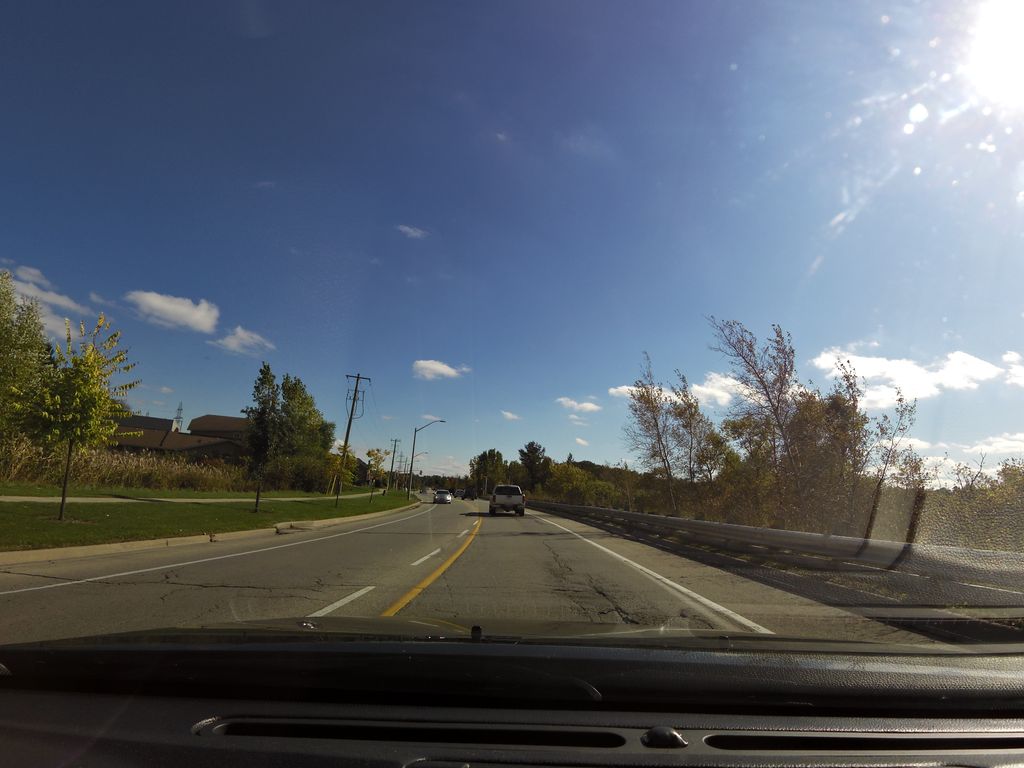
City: hamilton